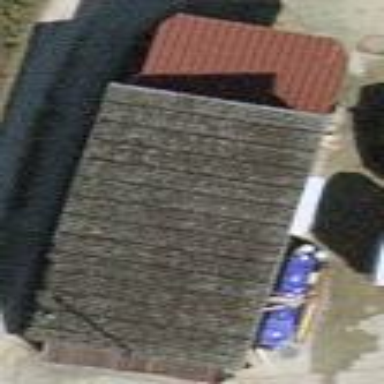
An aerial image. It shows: Shed building.